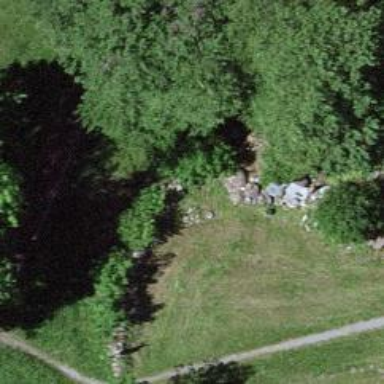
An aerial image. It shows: Dry stone wall barrier.